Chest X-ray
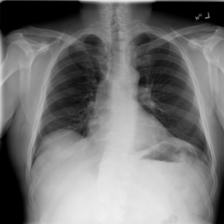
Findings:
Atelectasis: negative
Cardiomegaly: negative
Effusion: negative
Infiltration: positive
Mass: negative
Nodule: negative
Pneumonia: negative
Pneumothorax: negative
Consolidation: negative
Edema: negative
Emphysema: negative
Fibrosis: negative
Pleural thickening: negative
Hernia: negative